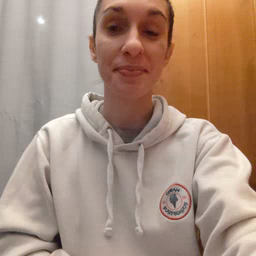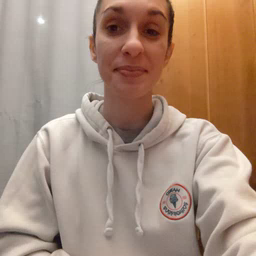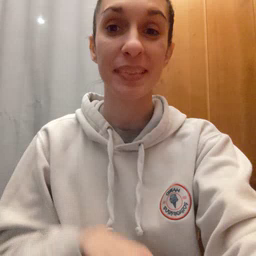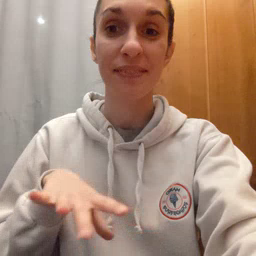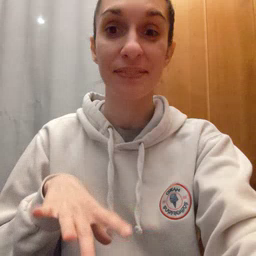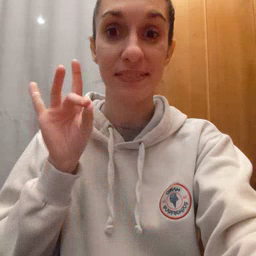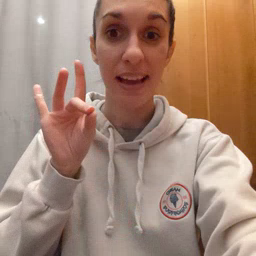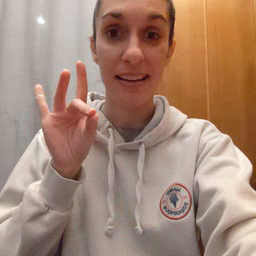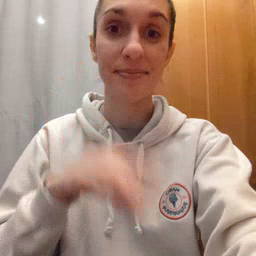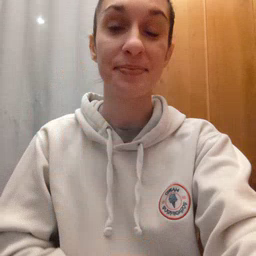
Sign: find